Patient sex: F
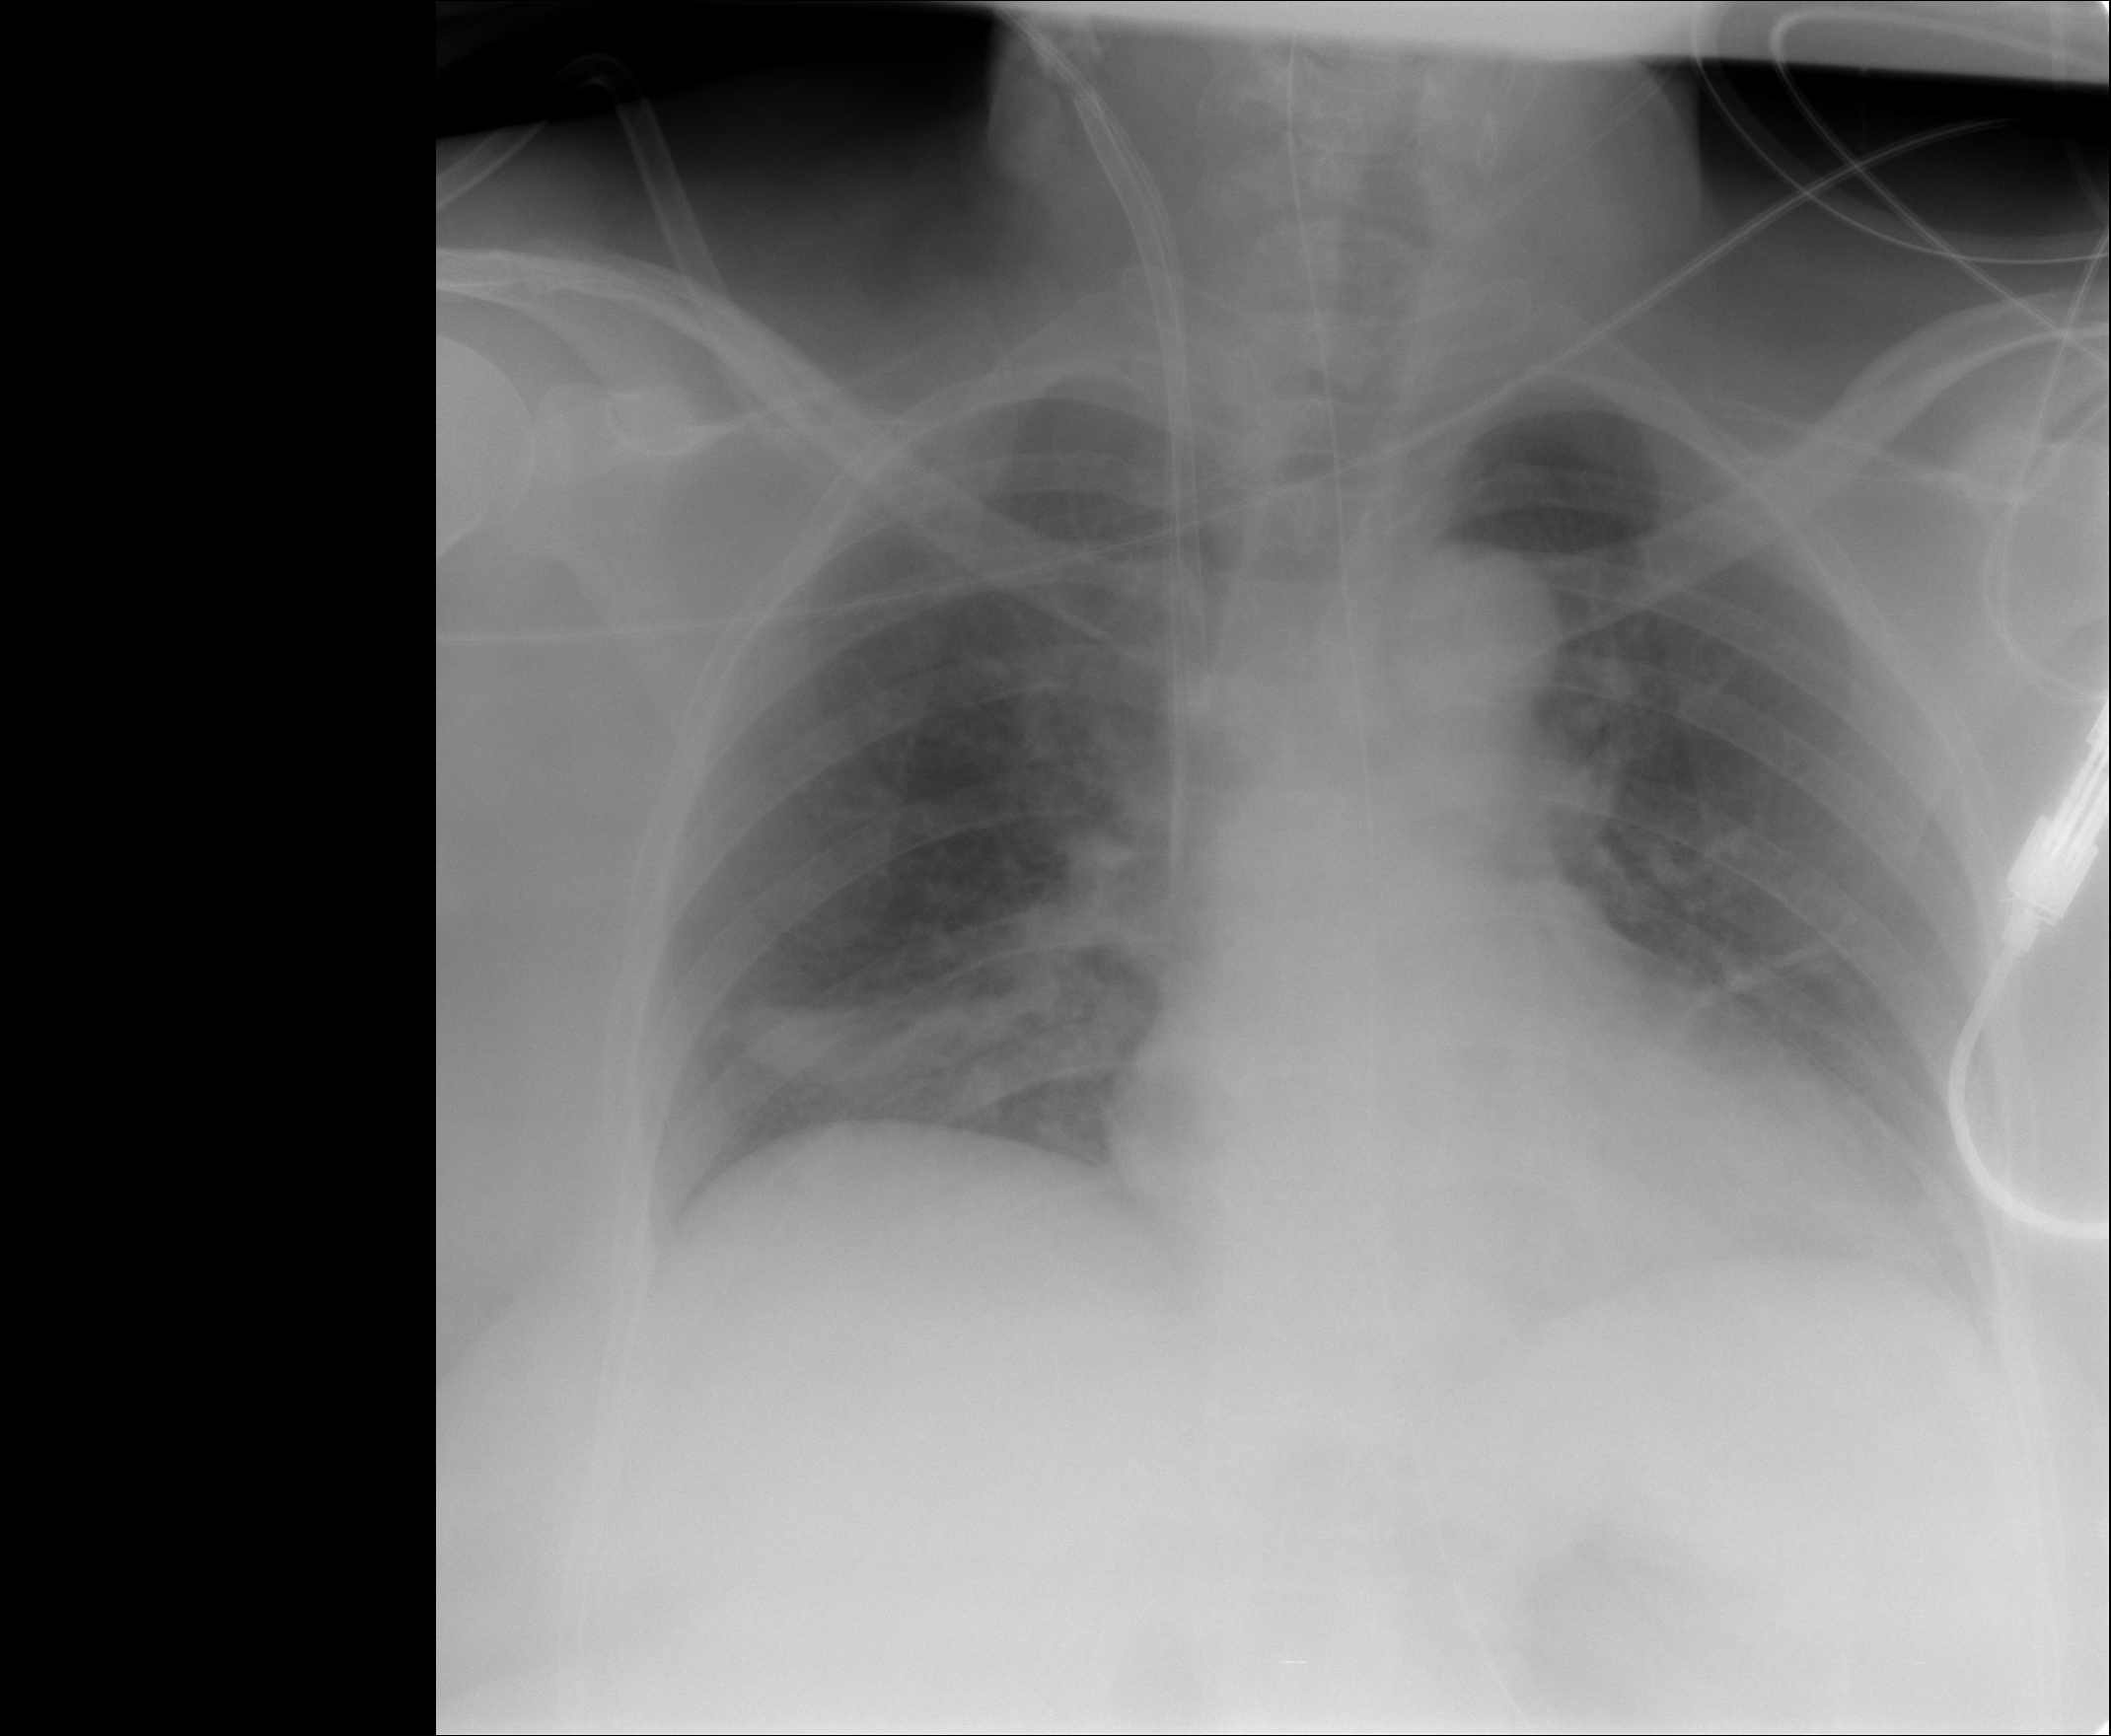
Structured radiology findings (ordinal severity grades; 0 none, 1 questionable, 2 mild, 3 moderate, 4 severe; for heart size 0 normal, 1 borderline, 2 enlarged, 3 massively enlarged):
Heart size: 0
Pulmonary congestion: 2
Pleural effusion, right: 0
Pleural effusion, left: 0
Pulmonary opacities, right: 2
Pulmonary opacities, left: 0
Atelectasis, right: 2
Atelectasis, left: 0